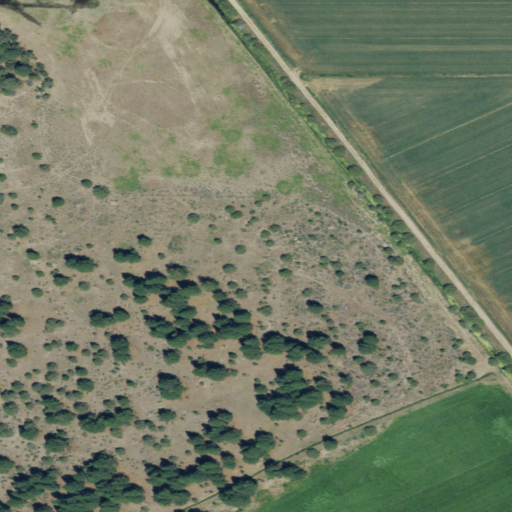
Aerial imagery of valley in Oregon named Swan Lake Valley containing cultivated crops, pasture, grassland, low intensity development, evergreen forest, open development, and shrub